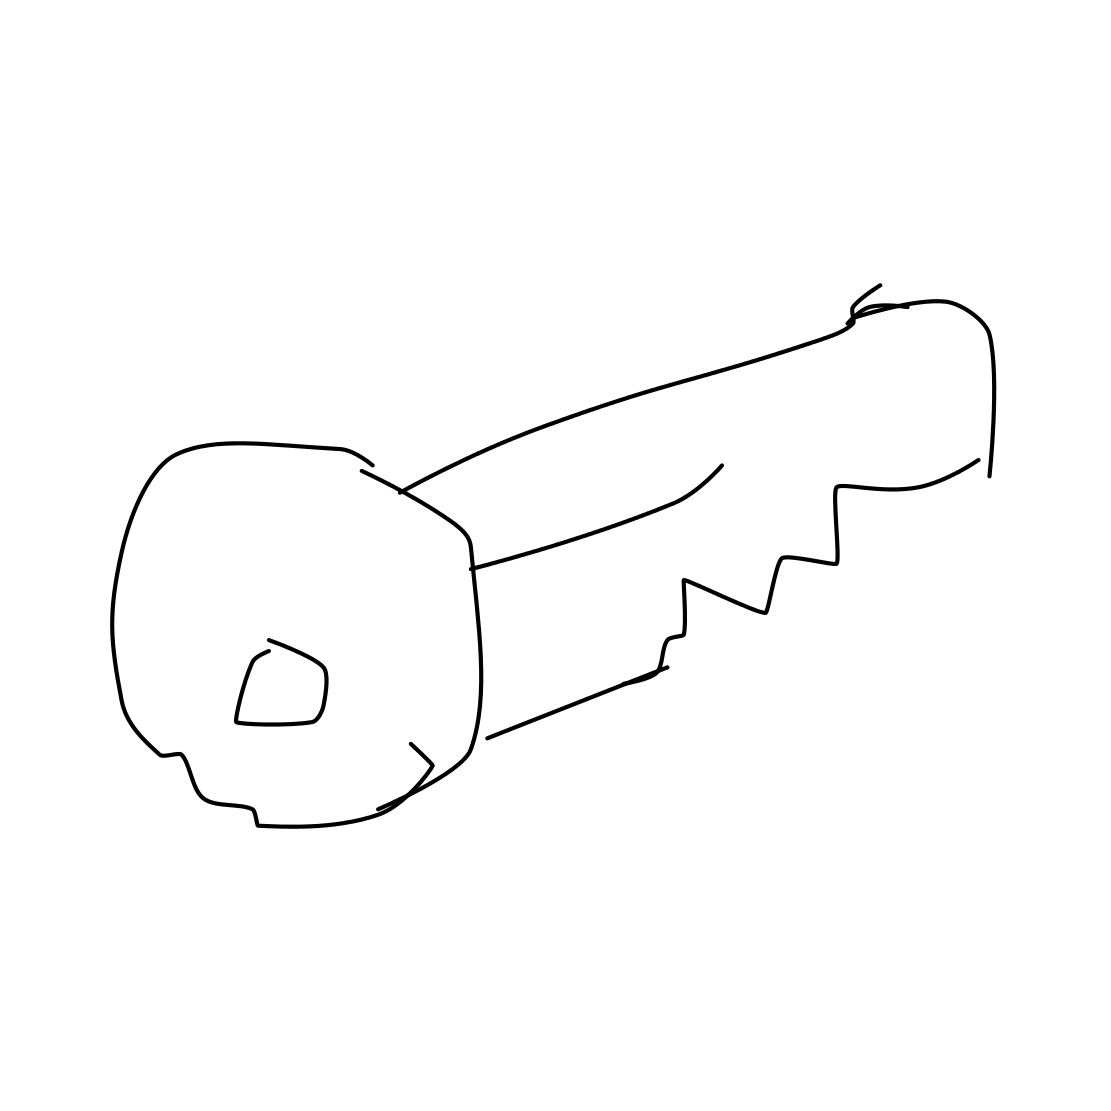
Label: key